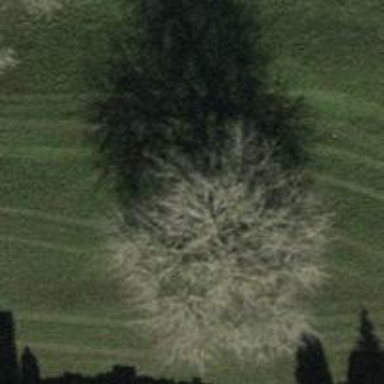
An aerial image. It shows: Beautiful tree in nature.